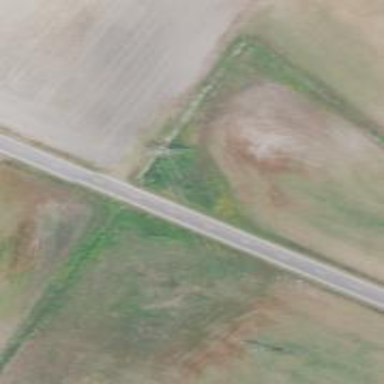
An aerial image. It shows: Culvert tunnel.